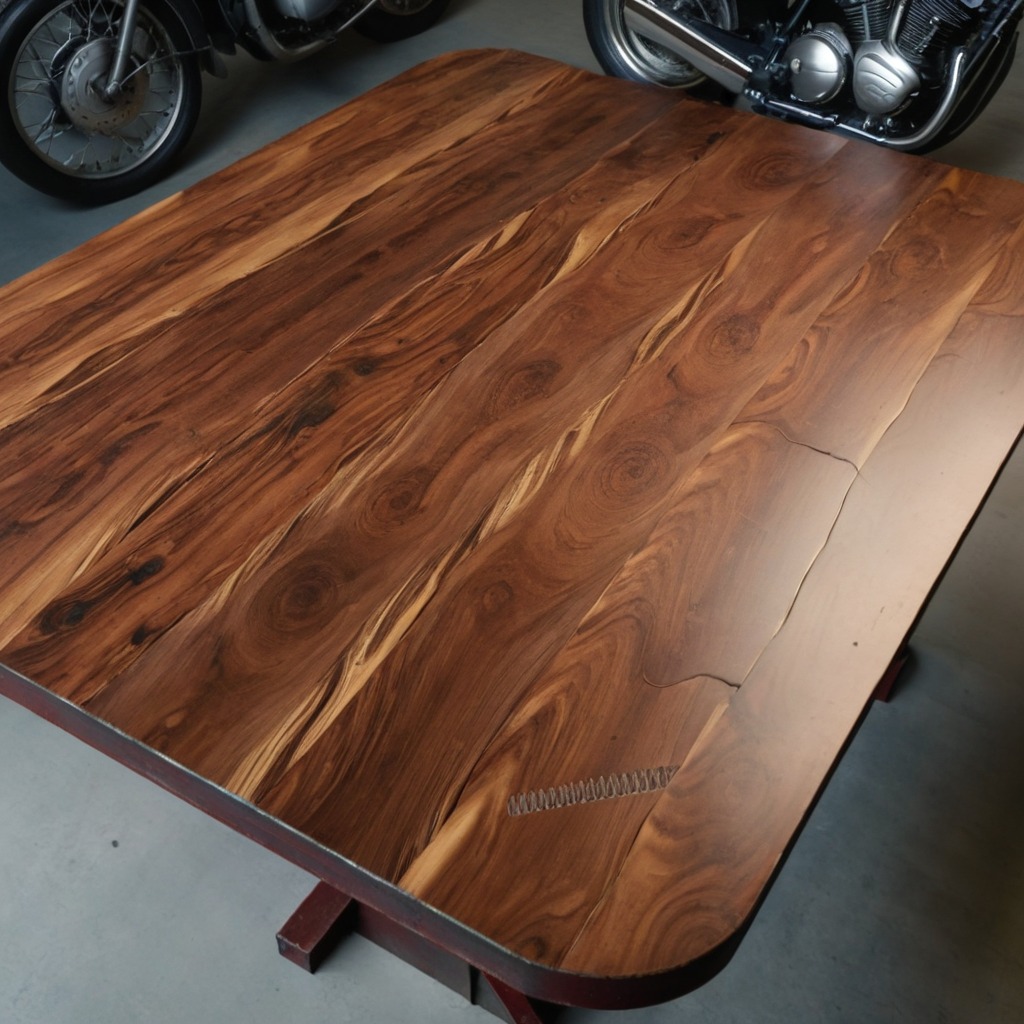
A coiled metal spring is lying on the wooden table.